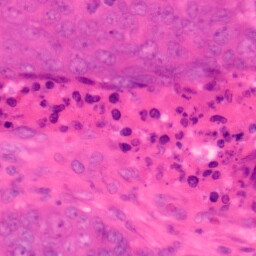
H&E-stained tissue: Colon